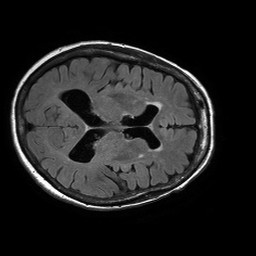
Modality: FLAIR
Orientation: axial
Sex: female
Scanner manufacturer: philips
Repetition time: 11 s
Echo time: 0.125 s